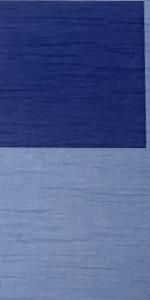
Label: Empty